Aerial crown-view tile of a tropical tree (Barro Colorado Island, Panama), acquired 20240716:
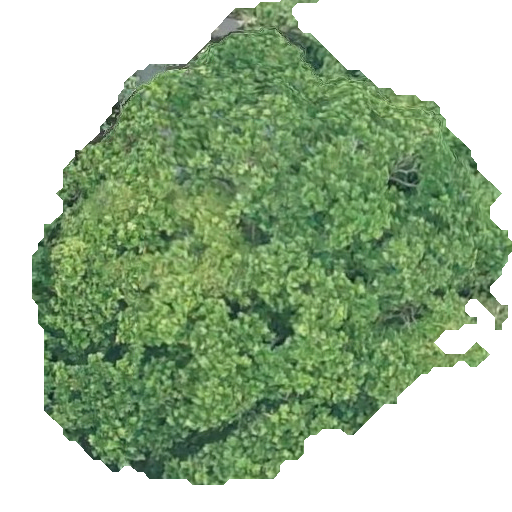
Species: Anacardium excelsum
GBIF accepted scientific name: Anacardium excelsum
Crown area: 246.545 m²